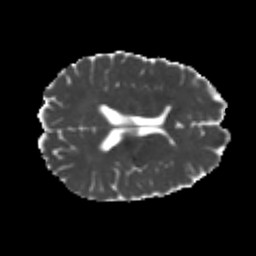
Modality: MD
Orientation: axial
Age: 22
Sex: male
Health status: healthy
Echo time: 0.074 s